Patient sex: F
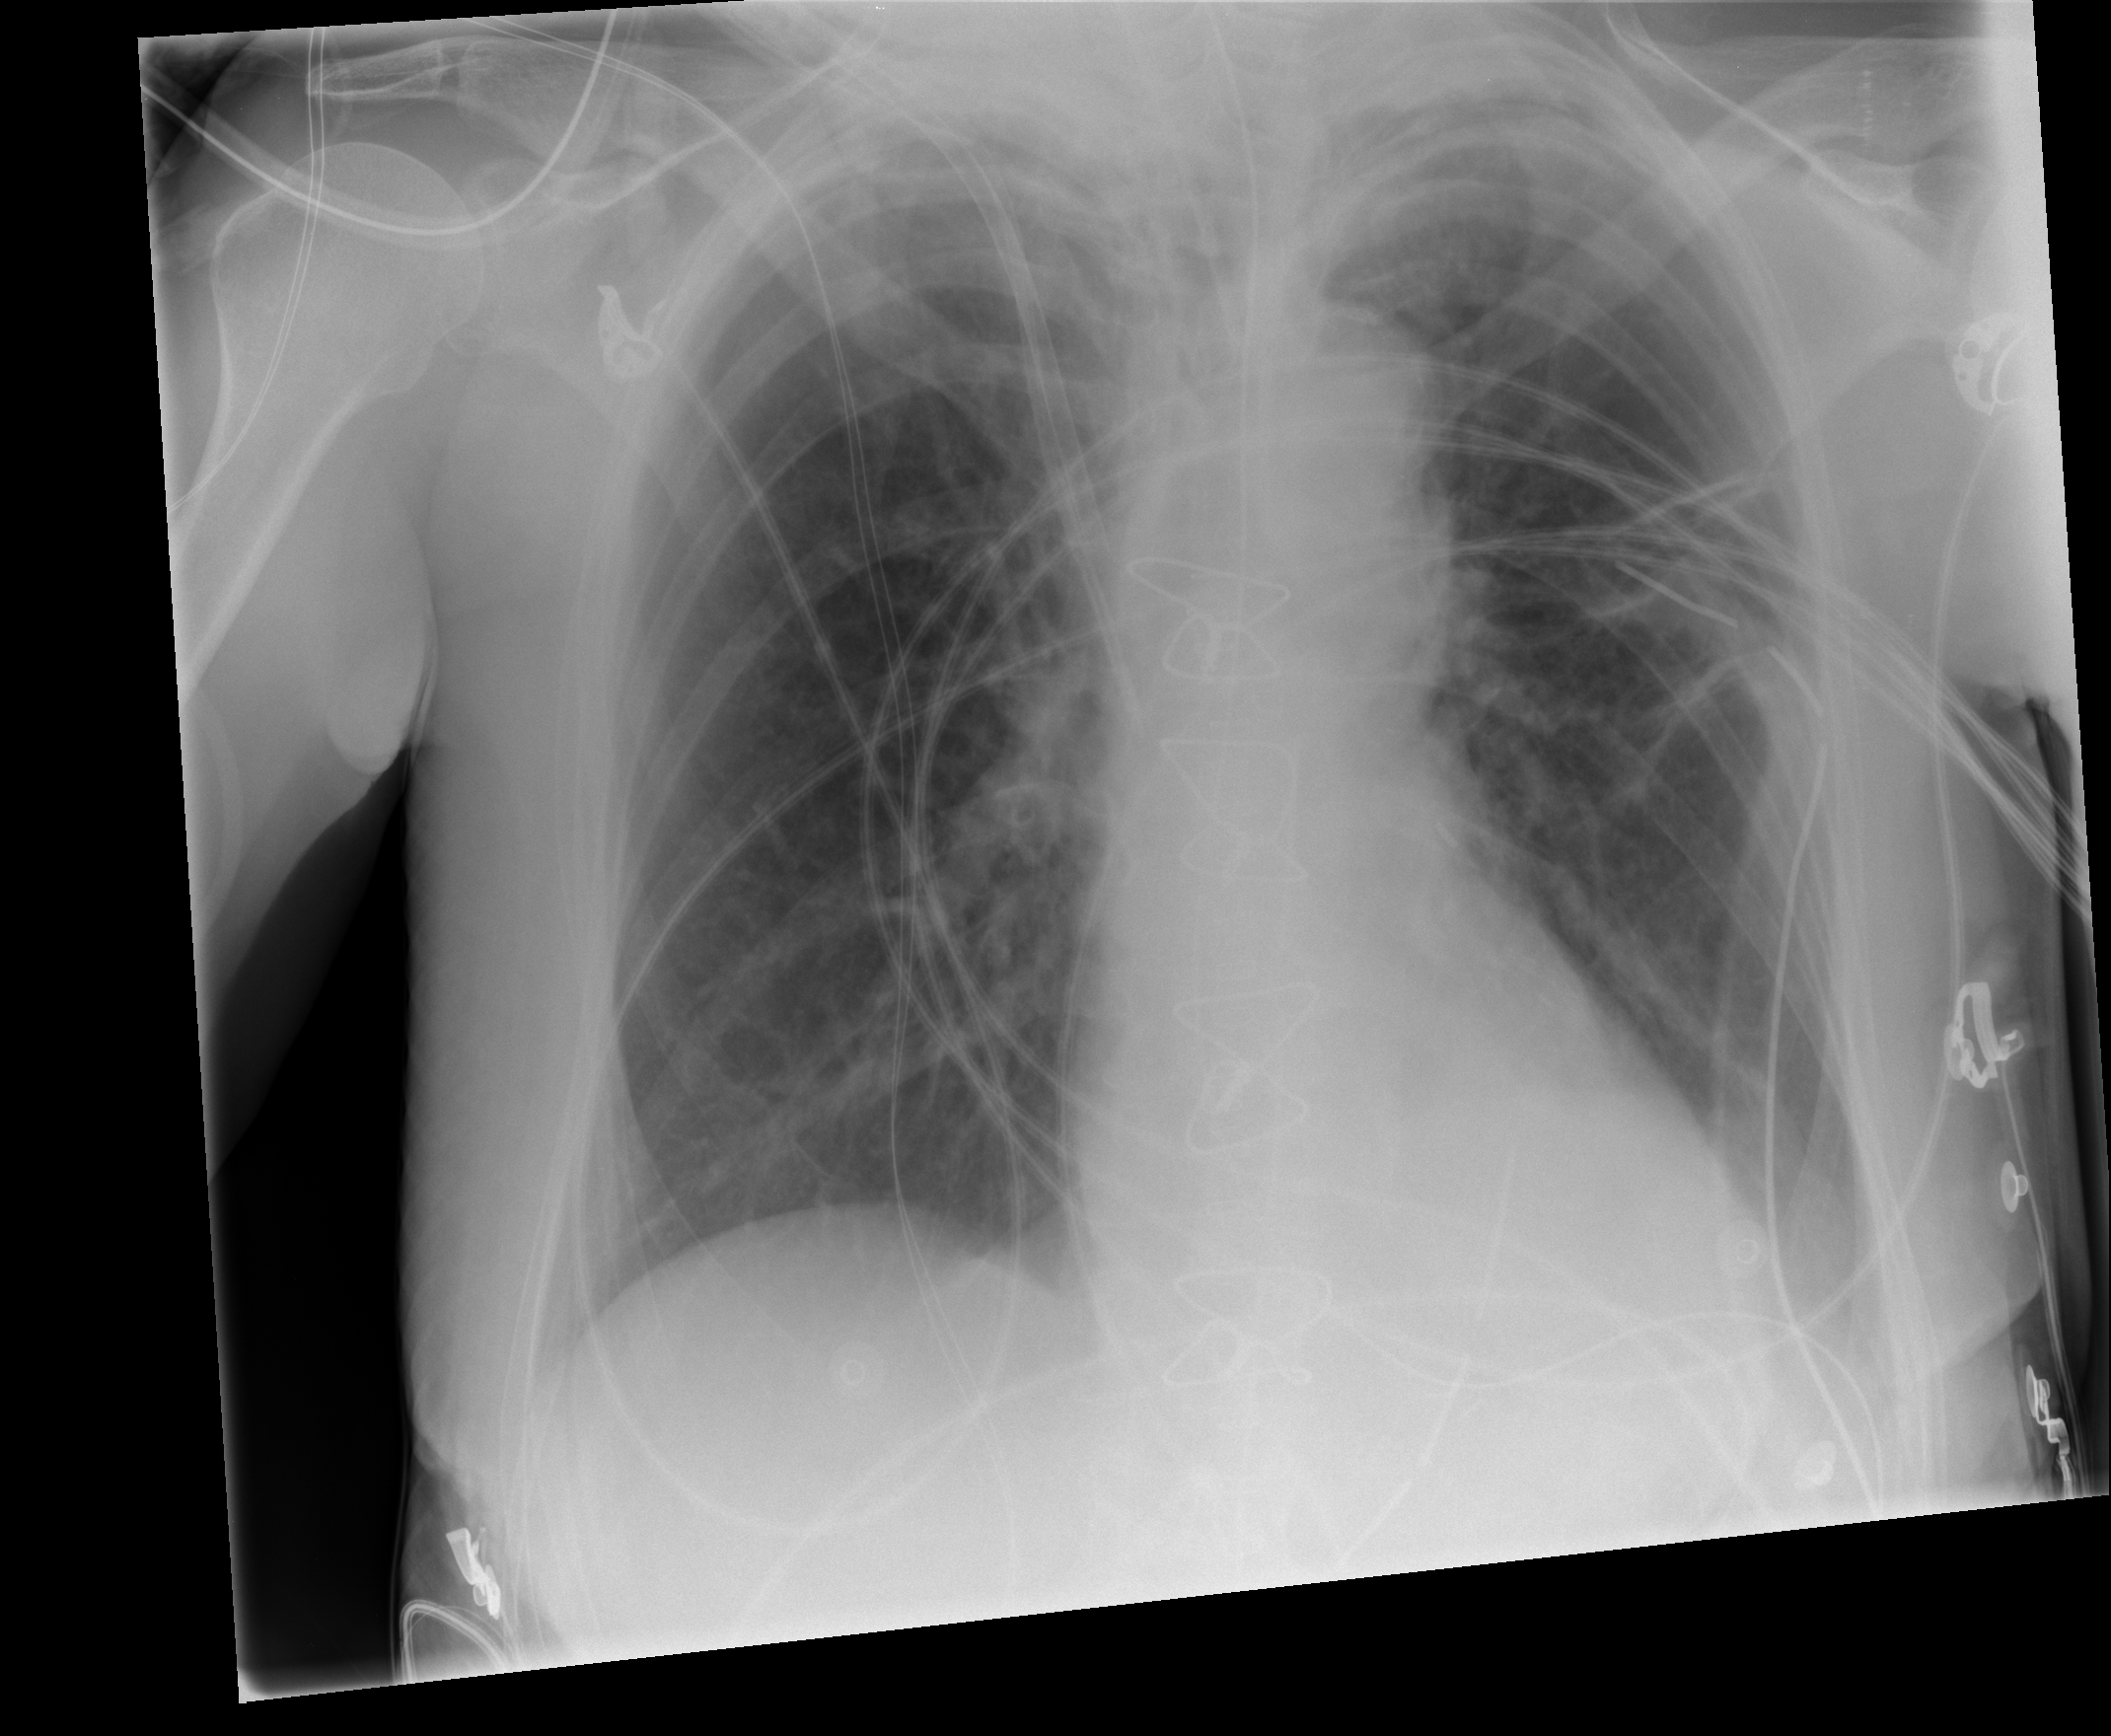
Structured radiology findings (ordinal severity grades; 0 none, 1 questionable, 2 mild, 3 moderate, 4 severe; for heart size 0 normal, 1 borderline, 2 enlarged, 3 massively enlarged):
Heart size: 0
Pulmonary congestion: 0
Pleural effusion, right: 0
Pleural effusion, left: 1
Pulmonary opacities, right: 0
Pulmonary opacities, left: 0
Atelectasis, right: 0
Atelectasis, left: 1